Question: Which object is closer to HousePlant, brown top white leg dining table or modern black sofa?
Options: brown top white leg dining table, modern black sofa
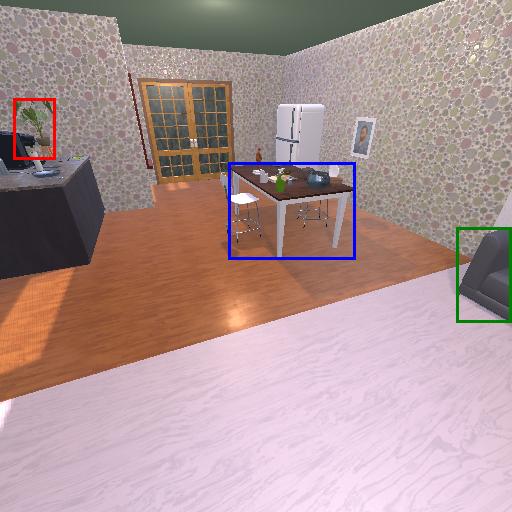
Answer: brown top white leg dining table